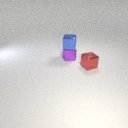
small purple metal cube to the left of small red metal cube